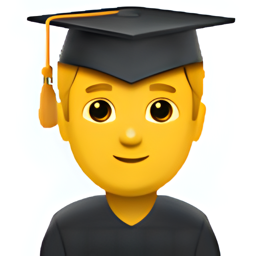
Name: male student
Emoji: 👨‍🎓
Group: People & Body
Sub-group: person-role